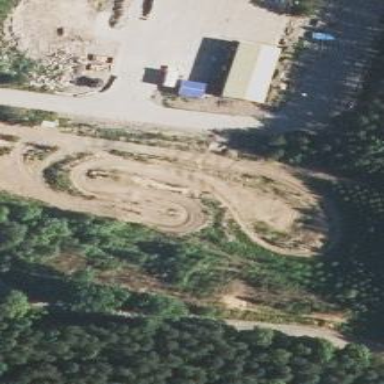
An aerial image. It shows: Motocross raceway.